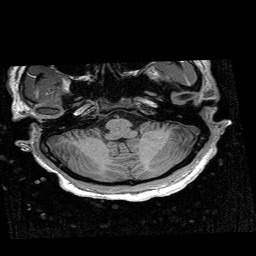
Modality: T1w
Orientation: coronal